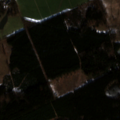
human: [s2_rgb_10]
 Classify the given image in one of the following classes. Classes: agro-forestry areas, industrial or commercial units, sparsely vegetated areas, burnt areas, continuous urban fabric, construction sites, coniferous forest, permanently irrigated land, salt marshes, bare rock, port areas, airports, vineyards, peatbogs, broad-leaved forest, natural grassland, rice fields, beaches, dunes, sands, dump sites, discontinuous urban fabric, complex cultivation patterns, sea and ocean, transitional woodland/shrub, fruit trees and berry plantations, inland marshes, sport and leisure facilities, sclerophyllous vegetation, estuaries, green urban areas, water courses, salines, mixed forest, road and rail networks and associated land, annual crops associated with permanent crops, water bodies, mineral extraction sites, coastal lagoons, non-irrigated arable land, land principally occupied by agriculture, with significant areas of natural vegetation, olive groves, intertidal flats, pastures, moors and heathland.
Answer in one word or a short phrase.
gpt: pastures, broad-leaved forest, coniferous forest, mixed forest